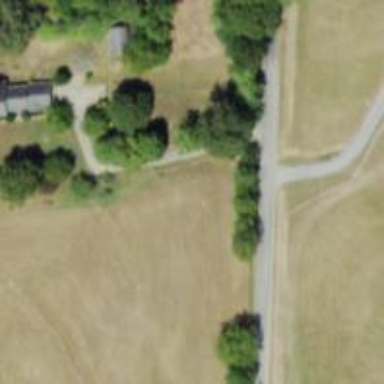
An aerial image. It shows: Driveway.